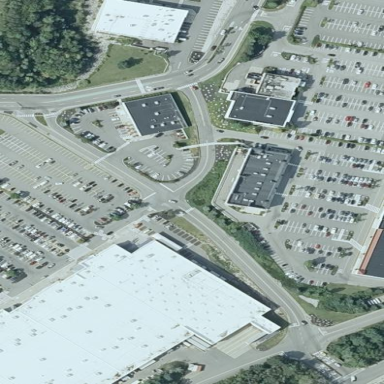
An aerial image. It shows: Retail building housing supermarket.